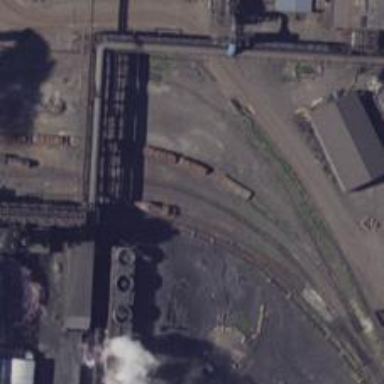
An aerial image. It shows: Rail spur service.